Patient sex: M
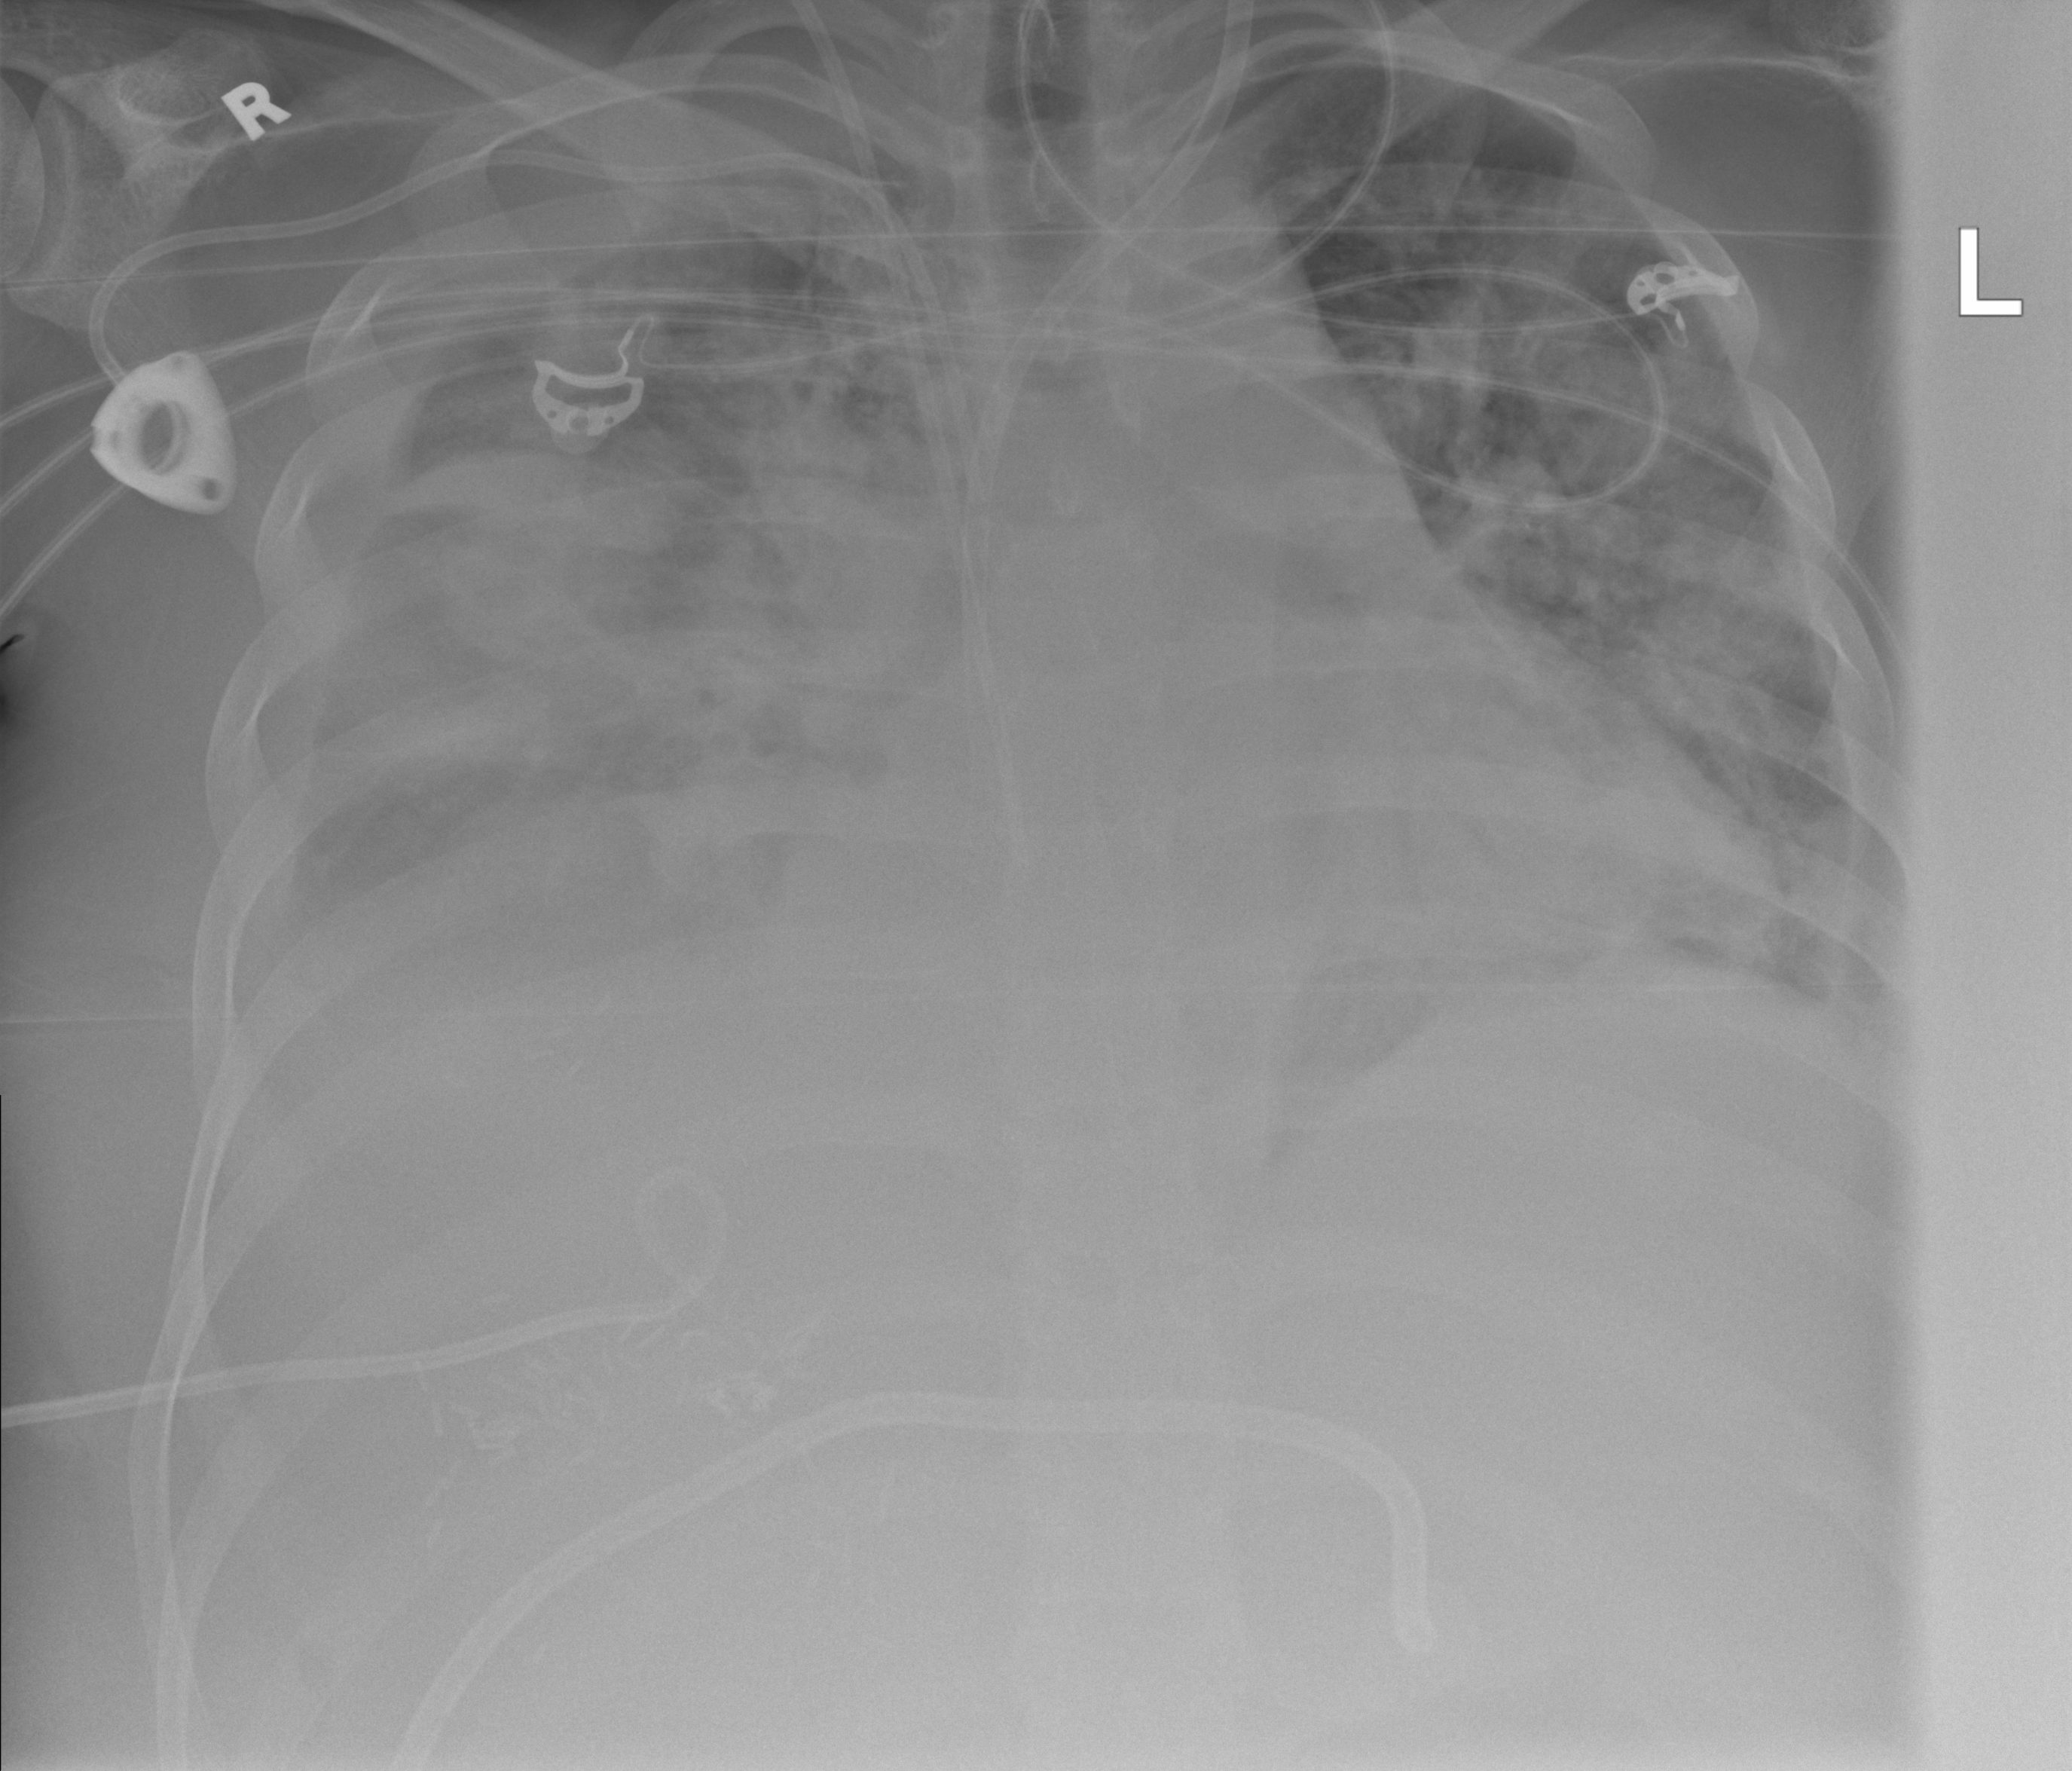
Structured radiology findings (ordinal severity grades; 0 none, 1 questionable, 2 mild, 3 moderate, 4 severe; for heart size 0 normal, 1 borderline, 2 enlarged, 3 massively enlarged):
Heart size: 2
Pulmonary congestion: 3
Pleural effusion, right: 3
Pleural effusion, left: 2
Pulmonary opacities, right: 3
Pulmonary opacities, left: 3
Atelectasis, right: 4
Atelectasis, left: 3